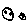
Label: moon